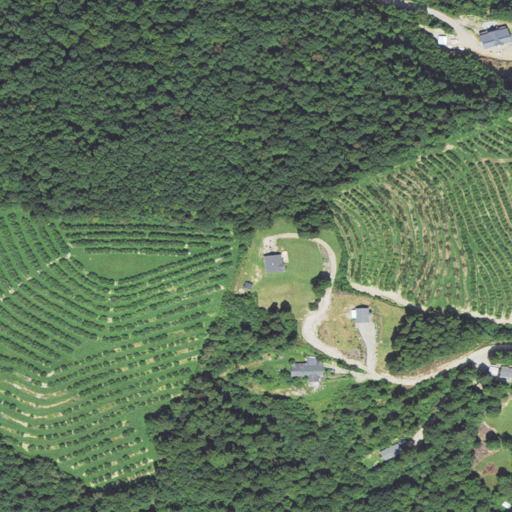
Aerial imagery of mountain in North Carolina named Poplar Mountain containing deciduous forest, pasture, mixed forest, open development, shrub, low intensity development, and medium intensity development